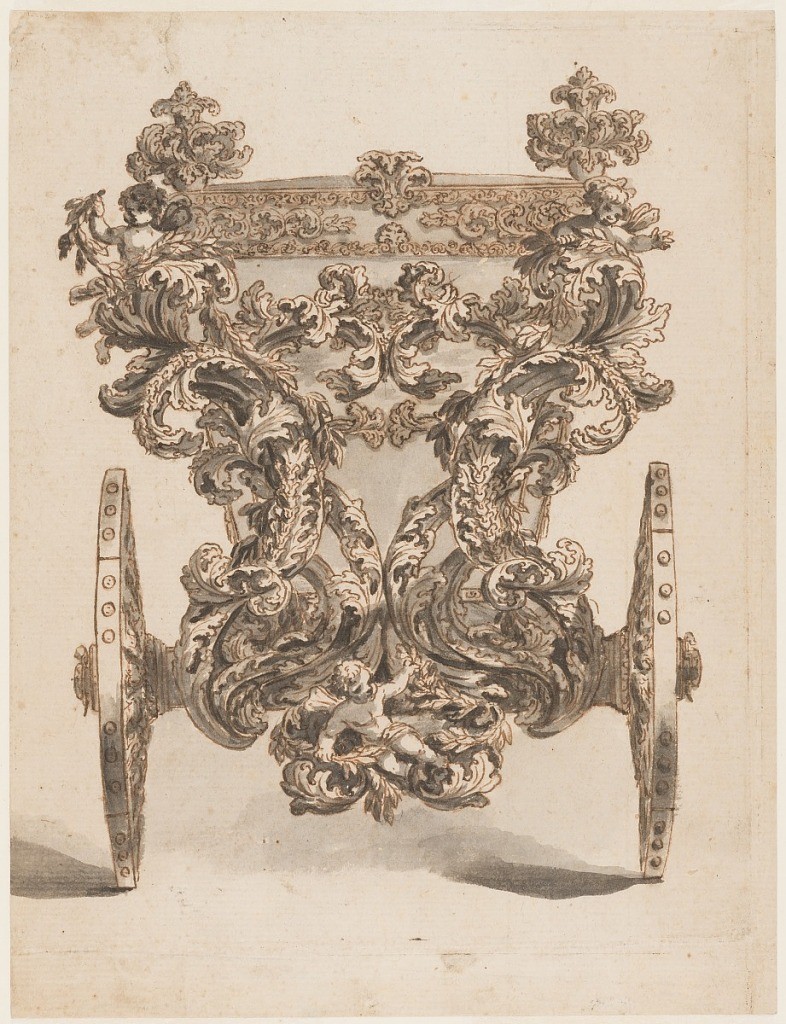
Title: State Coach
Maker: Giovanni Paolo Schor, 1615 – 1674
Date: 1650–60
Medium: Pen and brown ink, gray wash, over black chalk Support: beige laid paper (see notes below)
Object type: Drawing
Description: Design for back of state carriage Elaborate rinceaux with cupids among them